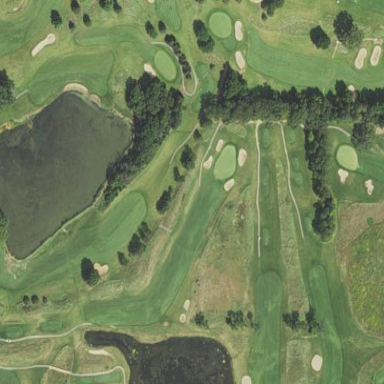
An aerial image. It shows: Area of rough grass used for golf.